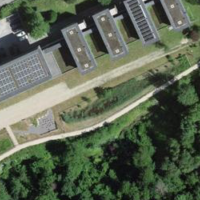
EUNIS habitat code: 41
Species observed at this site:
Circaea lutetiana